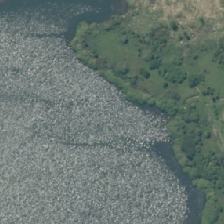
Land cover: lake_pond